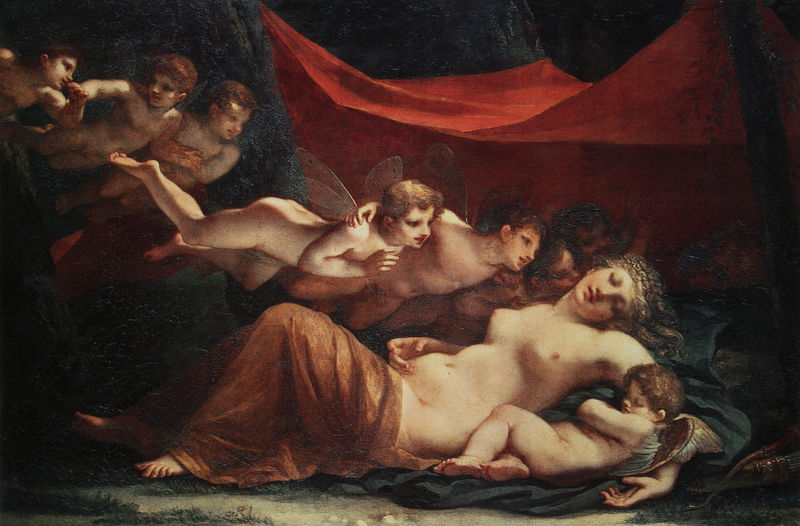
Titel: Schlafende Venus mit Cupido
Künstler: Constance Mayer
Standort: London
Institution: The Wallace Collection
Schlagwörter: akt, baum, blau, blätter, flügel, fuß, hand, haut, nackt, schatten, schlaf, weiß, akte, baumstämme, gelb, grün, mädchen, ocker, braun, brust, busen, finger, frau, frisur, haar, licht, nacht, nase, orange, schwarz, türkis, voyeurisme, blick, rot, tuch, beige, malerei, symbolismus, blond, wand, arm, augen, federn, gesicht, halten, inkarnat, bild, hände, vorhang, stamm, zweige, boden, gewand, haare, stoff, tücher, kind, mutter, kontrast, lippen, locken, rosa, wald, fliegen, kinder, engel, putte, putto, brüste, füße, segel, kuss, ruhe, liegen, schlafen, schlafend, schlafende, bogen, beobachten, jungen, knaben, baby, idylle, romantik, stämme, bett, nabel, bauch, halbakt, bauchnabel, brustwarzen, liegend, zehen, freude, frühling, flucht, harmonie, fussboden, barfuss, schweben, traum, blondine, schwarz weiss, fliegend, haarkranz, kranz, mythologie, göttin, betrachten, kleinkind, zuneigung, jesus, blaugrün, götter, rinde, nymphen, fabelwesen, rouge, blumenkranz, venus, baldachin, königin, rotes tuch, schmetterlinge, neugier, amor, putten, maria, träumen, kopfschmuck, elfen, köcher, psyche, putti, pfeil, feen, artemis, pfeile, amour, amoretten, cupido, antique, zelt, geburt, lager, geister, endormi, lage, schalf, nue, ange, petrol, träume, aphrodite, intimité, incarnat, wallend, ailes, wngel, puttos, nudité, frai, curiosité, eros et psyché, mayer constanze, ruhelager, sagengestalten, schlafende venus, schmetterlingsflügel, venus et cupidon, waldgeister, zuch, nymphe, nu, +lage, engel nymphen akt, enengel